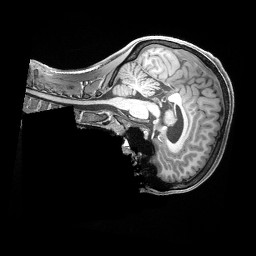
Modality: T1w
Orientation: sagittal
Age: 22
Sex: female
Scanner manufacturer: siemens
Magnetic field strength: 3 T
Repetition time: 2.4 s
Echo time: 0.00228 s